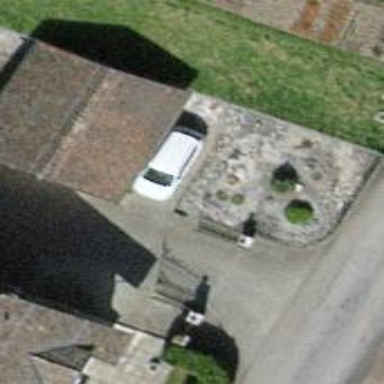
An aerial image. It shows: Garage.